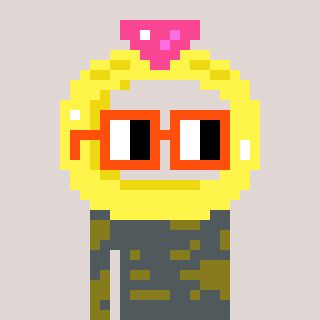
a pixel art character with square orange glasses, a ring-shaped head and a gunk-colored body on a warm background